Question: So I have this code to <URL>.
'''
<div class="catslist">
<ul class="catlistul">
<?php
$args = array(
'orderby' => 'name',
'hierarchical' => 1,
'taxonomy' => 'category',
'hide_empty' => 0,
'parent' => 0,
);
$categories = get_categories($args);
foreach($categories as $category) {
echo '<li><a href="' . get_category_link($category->cat_ID) . '" title="' . $category->name . '">' . $category->name . '</a></li>';
}
?>
</ul>
</div>
'''
The code is perfectly working and will be put in my navigation bar.
The problem with this is if the time comes that there are too many Parent Categories, it will look like a mess.
Is there a custom php code that will handle this task:
1. Display only 1 text for example "ARTICLE"
2. when i hovered the word article then, the drop down button will activete Image below will illustrate what I'm trying to achieve. Hope someone can assist me on this. Thank you!

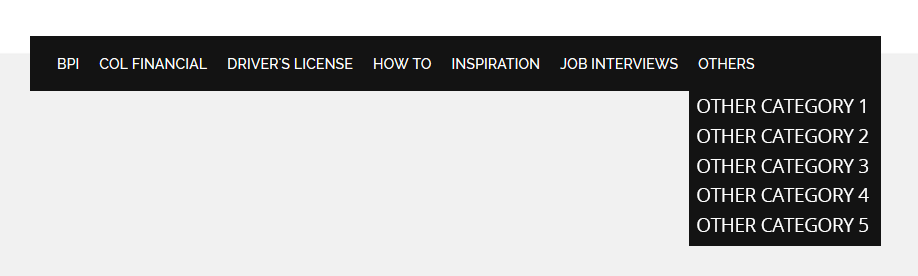
Answer: you could try this:
'''
<nav>
<ul class="cf">
<li><a class="dropdown">Articles</a>
<ul>
<?php
$args = array(
'orderby' => 'name',
'hierarchical' => 1,
'taxonomy' => 'category',
'hide_empty' => 0,
'parent' => 0,
);
$categories = get_categories($args);
foreach($categories as $category) {
echo '<li><a href="' . get_category_link($category->cat_ID) . '" title="' . $category->name . '">' . $category->name . '</a></li>';
}
?>
</ul>
</li>
<li><a href="#">Submit An Article </a></li>
<li><a href="#">About Us</a></li>
</ul>
</nav>
'''
'''
nav { max-width:1200px; width:100%; display:block; z-index:3; margin:0px auto; background:#131313;}
nav ul {-webkit-font-smoothing:antialiased; list-style: none; margin: 0; padding: 0; width: 100%; text-transform: uppercase; display: inline-block; width:auto;}
nav li { float: left; margin: 0; padding: 0; position: relative; }
nav a { color: #FFF; display: block; font: bold 12px/28px sans-serif; padding: 10px 25px; text-align: center; text-decoration: none; -webkit-transition: all .25s ease; -moz-transition: all .25s ease; -ms-transition: all .25s ease; -o-transition: all .25s ease; transition: all .25s ease; font-family:'Museo Sans 500', san-serif; font-weight:500px !important; letter-spacing:.02em; }
.cf li ul { z-index:3; text-align:left !important;}
.cf li ul li {width:200px; display:block;}
.cf li ul li a{text-align:left !important; cursor:pointer;}
.cf li a { cursor:pointer;}
.cf li:hover a { background: #000;}
nav li ul {float: left; left: 0; opacity: 0; position: absolute; top: 40px; visibility: hidden; z-index: 1; -webkit-transition: all .25s ease; -moz-transition: all .25s ease; -ms-transition: all .25s ease; -o-transition: all .25s ease; transition: all .25s ease; }
nav li ul li a{padding:5px 10px;}
nav li:hover ul { opacity: 1; top: 48px; visibility: visible;}
nav li ul li { float: none; width: 100%;}
nav li ul a:hover { background: #131313; padding-left:20px !important; border-left:5px solid #f52100;}
.cf:after, .cf:before { content:""; display:table;}
.cf:after { clear:both;}
.cf { zoom:1;}
'''